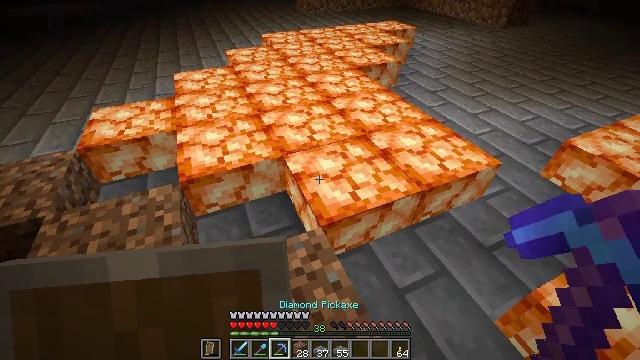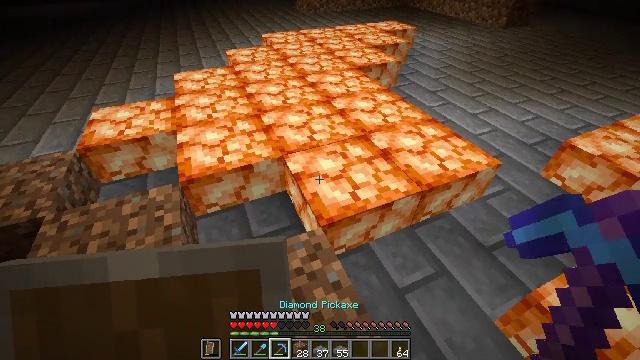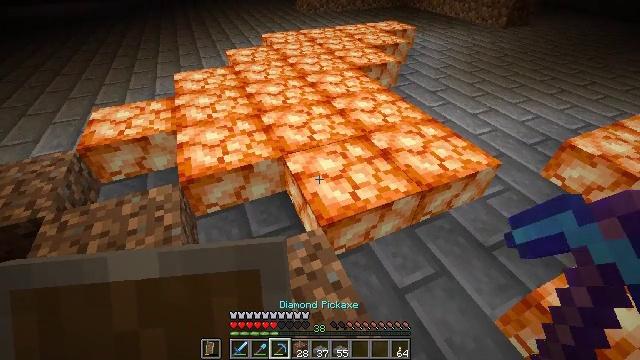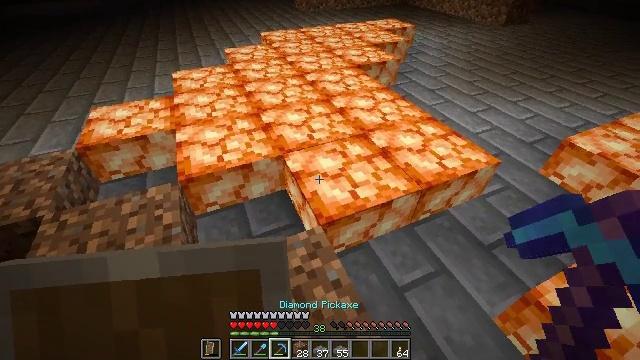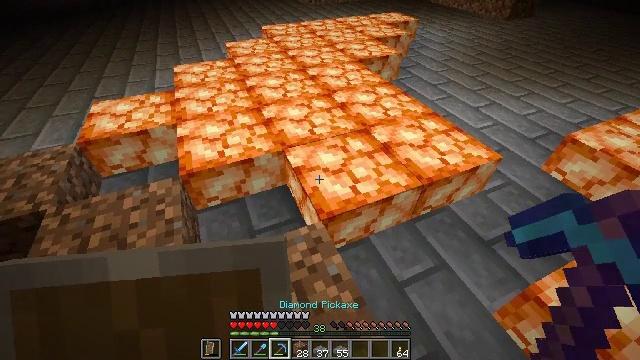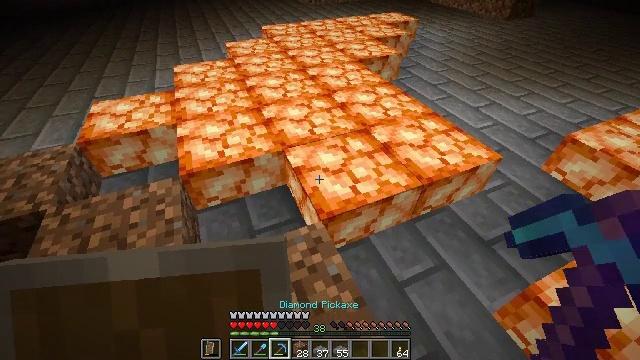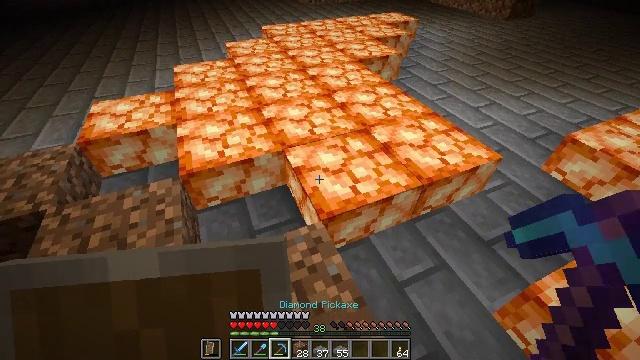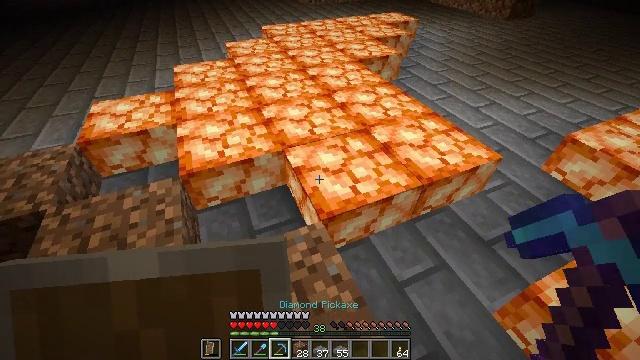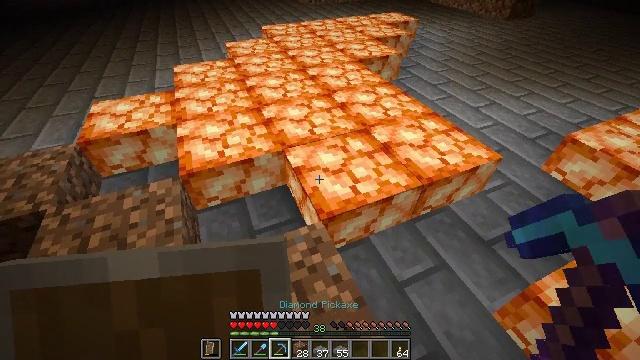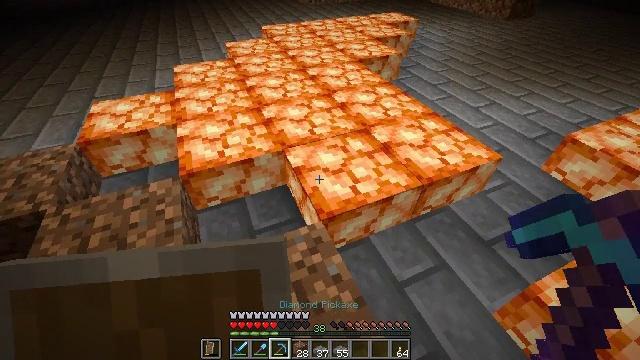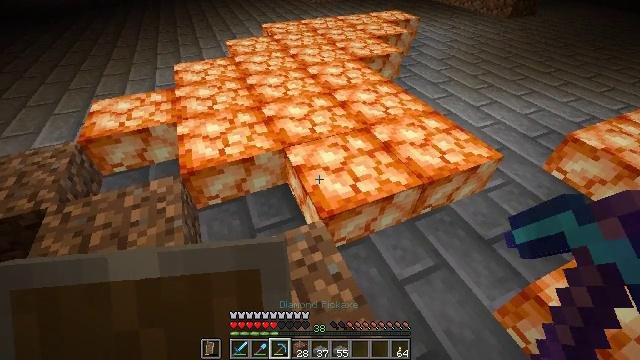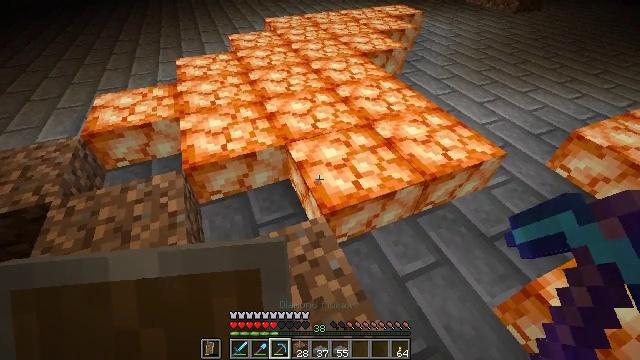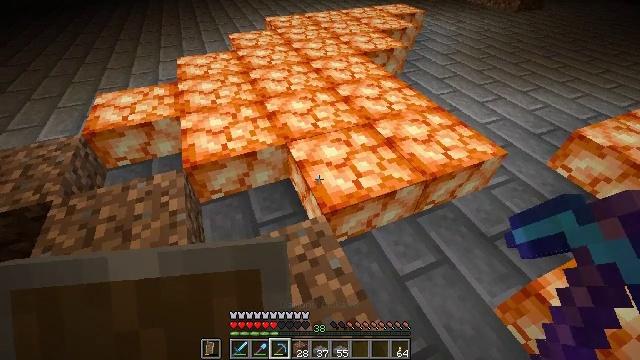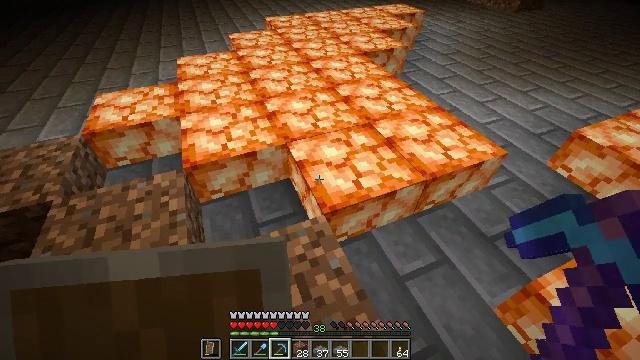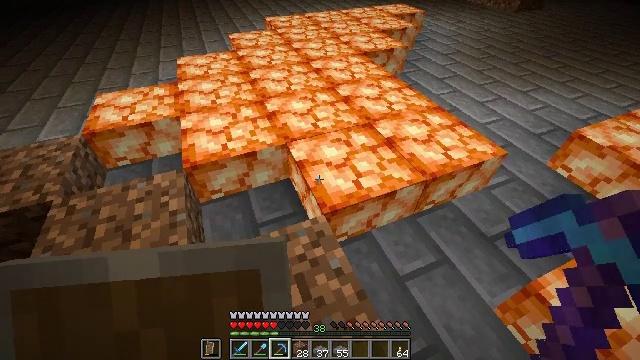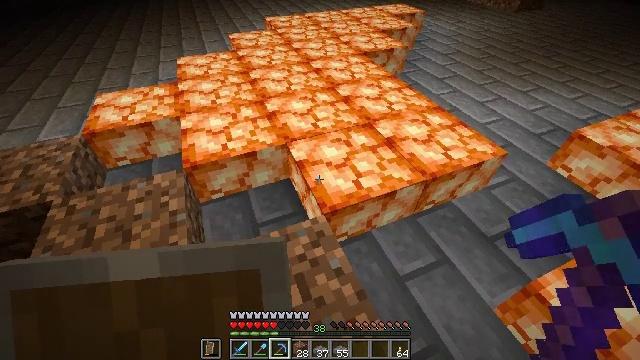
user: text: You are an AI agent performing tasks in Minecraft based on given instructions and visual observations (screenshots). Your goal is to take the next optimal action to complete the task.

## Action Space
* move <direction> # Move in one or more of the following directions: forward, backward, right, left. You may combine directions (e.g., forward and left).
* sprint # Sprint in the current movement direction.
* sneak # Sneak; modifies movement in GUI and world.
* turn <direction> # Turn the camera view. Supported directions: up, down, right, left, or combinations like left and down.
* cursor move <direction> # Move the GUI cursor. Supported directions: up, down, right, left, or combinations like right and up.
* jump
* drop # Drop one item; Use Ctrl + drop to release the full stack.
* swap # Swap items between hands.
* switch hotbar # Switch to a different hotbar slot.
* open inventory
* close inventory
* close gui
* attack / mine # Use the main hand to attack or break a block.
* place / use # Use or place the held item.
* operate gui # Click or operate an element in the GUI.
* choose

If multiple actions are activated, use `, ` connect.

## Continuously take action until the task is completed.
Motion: motion action
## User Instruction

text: Break the glowing shroomlight.
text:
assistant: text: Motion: no_op
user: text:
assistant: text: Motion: no_op
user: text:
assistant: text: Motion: no_op
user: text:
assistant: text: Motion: turn down
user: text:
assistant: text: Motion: no_op
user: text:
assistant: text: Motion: no_op
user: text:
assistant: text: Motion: no_op
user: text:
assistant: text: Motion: no_op
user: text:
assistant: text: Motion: no_op
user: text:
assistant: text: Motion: no_op
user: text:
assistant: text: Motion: no_op
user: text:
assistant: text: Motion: no_op
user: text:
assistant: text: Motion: no_op
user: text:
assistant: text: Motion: no_op
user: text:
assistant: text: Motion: no_op
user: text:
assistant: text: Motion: no_op
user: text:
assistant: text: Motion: no_op
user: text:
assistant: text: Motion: no_op
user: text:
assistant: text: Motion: no_op
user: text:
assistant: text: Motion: no_op
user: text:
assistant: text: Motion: no_op
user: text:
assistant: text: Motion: no_op
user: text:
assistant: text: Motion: no_op
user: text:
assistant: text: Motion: no_op
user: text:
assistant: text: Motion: no_op
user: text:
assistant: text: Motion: turn left and down
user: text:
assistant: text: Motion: turn left and down
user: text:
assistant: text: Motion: turn left and down
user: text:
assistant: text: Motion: turn left and down
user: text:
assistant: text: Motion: no_op